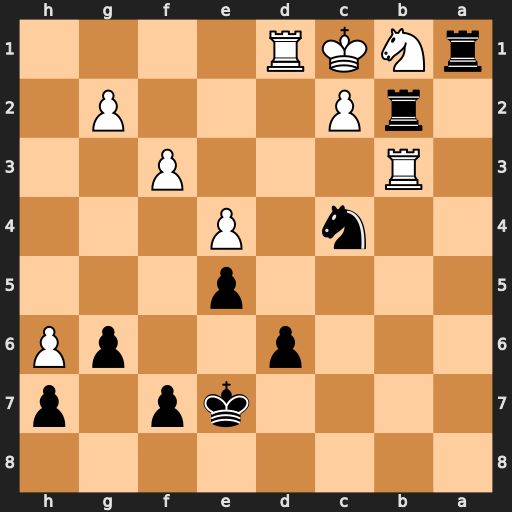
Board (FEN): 8/4kp1p/3p2pP/4p3/2n1P3/1R3P2/1rP3P1/rNKR4
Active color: b
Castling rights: -
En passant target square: -
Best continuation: Raxb1#